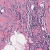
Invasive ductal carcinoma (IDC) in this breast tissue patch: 0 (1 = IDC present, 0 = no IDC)